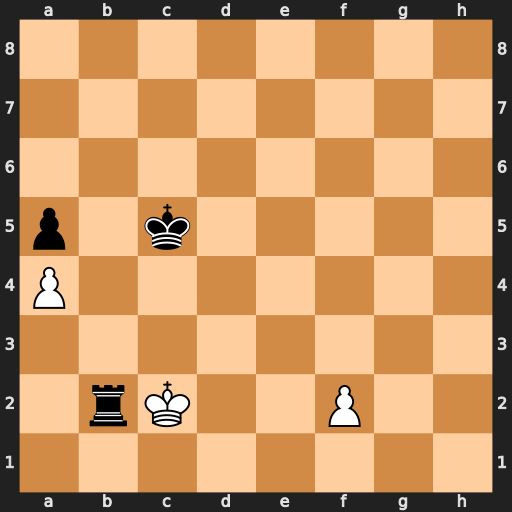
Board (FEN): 8/8/8/p1k5/P7/8/1rK2P2/8
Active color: w
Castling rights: -
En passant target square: -
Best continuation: Kxb2 Kb4 f4 Kc5 Kc3 Kd5 Kd3